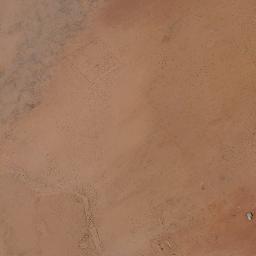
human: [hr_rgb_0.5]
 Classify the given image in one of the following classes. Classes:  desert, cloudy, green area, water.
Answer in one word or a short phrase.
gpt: desert